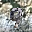
Label: 9